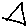
Label: triangle